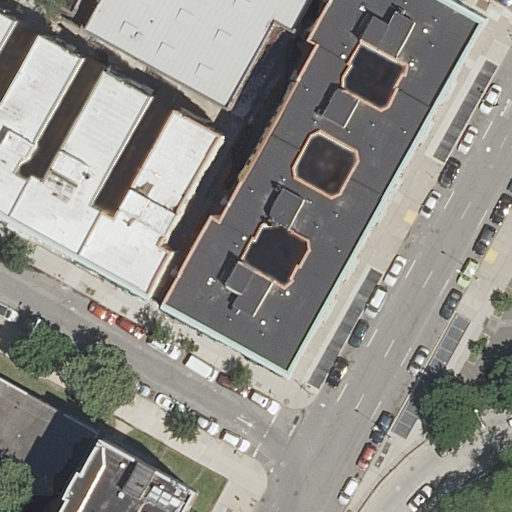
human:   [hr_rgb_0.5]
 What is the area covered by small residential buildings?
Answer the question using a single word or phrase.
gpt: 103m2

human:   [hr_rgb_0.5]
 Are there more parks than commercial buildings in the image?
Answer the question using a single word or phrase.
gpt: yes

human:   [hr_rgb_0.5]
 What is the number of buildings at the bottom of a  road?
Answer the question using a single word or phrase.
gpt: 1

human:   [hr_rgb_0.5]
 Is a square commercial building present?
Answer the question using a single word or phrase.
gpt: no

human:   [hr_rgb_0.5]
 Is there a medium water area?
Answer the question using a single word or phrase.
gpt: no

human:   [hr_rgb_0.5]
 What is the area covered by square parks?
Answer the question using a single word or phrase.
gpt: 0m2

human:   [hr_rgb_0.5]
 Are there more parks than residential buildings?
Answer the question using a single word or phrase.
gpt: no

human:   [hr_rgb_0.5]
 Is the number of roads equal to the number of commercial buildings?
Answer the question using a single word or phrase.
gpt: no

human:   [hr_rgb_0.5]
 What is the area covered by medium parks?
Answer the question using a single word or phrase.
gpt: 263m2

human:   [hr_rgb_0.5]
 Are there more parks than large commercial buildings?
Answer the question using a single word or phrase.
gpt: yes

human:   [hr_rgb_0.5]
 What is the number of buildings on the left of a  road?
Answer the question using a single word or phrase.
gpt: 8

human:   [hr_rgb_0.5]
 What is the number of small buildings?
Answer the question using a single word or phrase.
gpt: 2

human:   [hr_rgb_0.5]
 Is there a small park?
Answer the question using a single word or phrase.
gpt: no

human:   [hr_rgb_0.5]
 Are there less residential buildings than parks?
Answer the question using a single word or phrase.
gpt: no

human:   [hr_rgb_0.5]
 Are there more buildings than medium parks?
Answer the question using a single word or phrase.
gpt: yes

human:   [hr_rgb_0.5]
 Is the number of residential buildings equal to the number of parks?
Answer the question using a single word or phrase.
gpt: no

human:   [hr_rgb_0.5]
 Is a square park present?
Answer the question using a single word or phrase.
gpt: no

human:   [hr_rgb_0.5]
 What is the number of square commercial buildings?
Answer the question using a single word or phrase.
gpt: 0

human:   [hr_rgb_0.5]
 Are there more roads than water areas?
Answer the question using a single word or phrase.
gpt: yes

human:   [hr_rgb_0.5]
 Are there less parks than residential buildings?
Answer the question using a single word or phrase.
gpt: yes

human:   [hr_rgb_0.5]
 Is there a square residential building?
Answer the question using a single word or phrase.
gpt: no

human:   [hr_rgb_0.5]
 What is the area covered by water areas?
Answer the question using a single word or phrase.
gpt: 0m2

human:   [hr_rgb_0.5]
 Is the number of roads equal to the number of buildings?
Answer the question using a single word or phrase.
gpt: no

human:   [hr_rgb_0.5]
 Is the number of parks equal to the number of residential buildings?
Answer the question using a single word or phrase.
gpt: no

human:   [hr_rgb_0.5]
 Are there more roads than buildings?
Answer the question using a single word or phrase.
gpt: no

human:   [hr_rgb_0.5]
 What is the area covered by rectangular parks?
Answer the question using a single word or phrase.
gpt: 263m2

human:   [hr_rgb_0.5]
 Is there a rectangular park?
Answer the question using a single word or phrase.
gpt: yes

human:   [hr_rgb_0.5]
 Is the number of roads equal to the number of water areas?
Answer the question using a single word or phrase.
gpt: no

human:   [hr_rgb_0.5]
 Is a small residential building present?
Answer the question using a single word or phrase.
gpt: yes

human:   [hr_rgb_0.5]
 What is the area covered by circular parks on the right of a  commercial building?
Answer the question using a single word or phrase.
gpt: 0m2

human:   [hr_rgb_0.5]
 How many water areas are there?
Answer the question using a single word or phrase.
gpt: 0

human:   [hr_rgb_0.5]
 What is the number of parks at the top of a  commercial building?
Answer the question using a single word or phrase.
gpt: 0

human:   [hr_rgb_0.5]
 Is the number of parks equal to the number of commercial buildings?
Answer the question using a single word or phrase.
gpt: no

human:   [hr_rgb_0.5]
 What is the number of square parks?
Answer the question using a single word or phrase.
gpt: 0

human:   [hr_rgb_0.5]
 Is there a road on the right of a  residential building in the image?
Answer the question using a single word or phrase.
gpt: yes

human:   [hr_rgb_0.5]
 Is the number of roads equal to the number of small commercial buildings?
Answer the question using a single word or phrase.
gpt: no